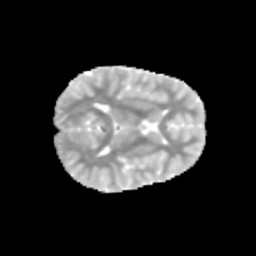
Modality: MD
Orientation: axial
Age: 9
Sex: female
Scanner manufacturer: siemens
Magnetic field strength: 3 T
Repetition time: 3.8 s
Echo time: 0.07 s